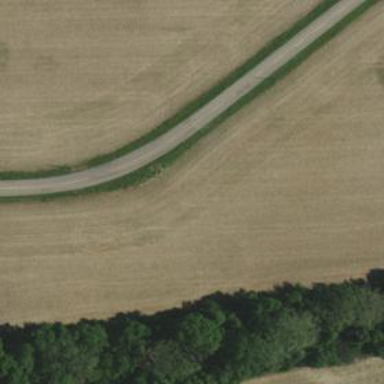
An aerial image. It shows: Unclassified road.